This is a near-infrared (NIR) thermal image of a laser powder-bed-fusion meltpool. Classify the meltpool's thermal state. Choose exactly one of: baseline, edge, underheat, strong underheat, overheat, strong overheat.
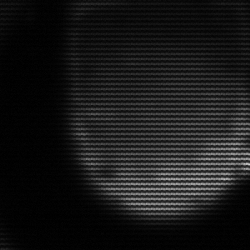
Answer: edge